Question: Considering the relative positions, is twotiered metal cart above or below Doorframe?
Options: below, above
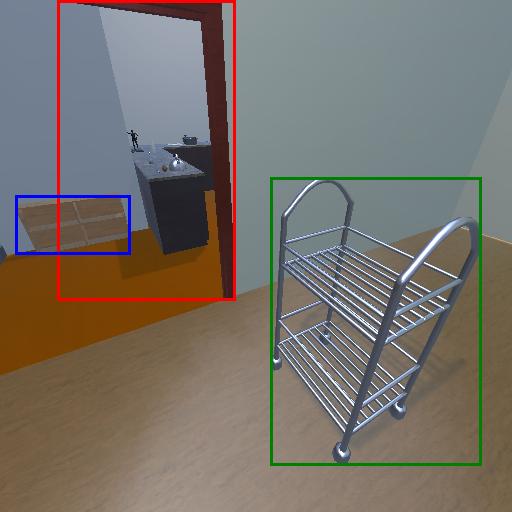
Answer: below